Aerial crown-view tile of a tropical tree (Barro Colorado Island, Panama), acquired 20250512:
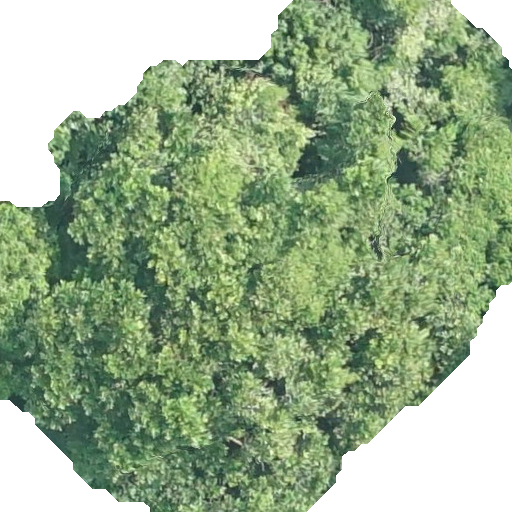
Species: Anacardium excelsum
GBIF accepted scientific name: Anacardium excelsum
Crown area: 321.948 m²